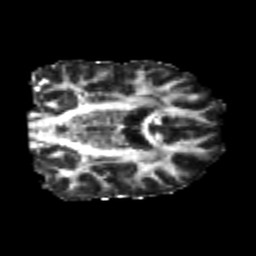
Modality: FA
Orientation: coronal
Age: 24
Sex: male
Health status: healthy
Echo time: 0.074 s